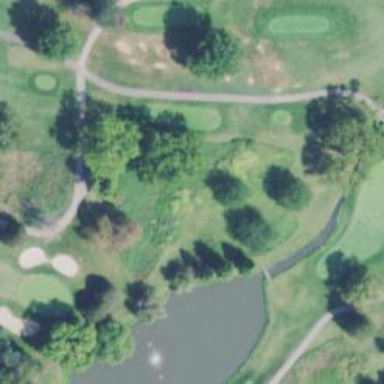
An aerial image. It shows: Water hazard in golf course. The hazard is natural water feature.